Chest X-ray. View position: AP
Patient age: 64
Patient sex: M
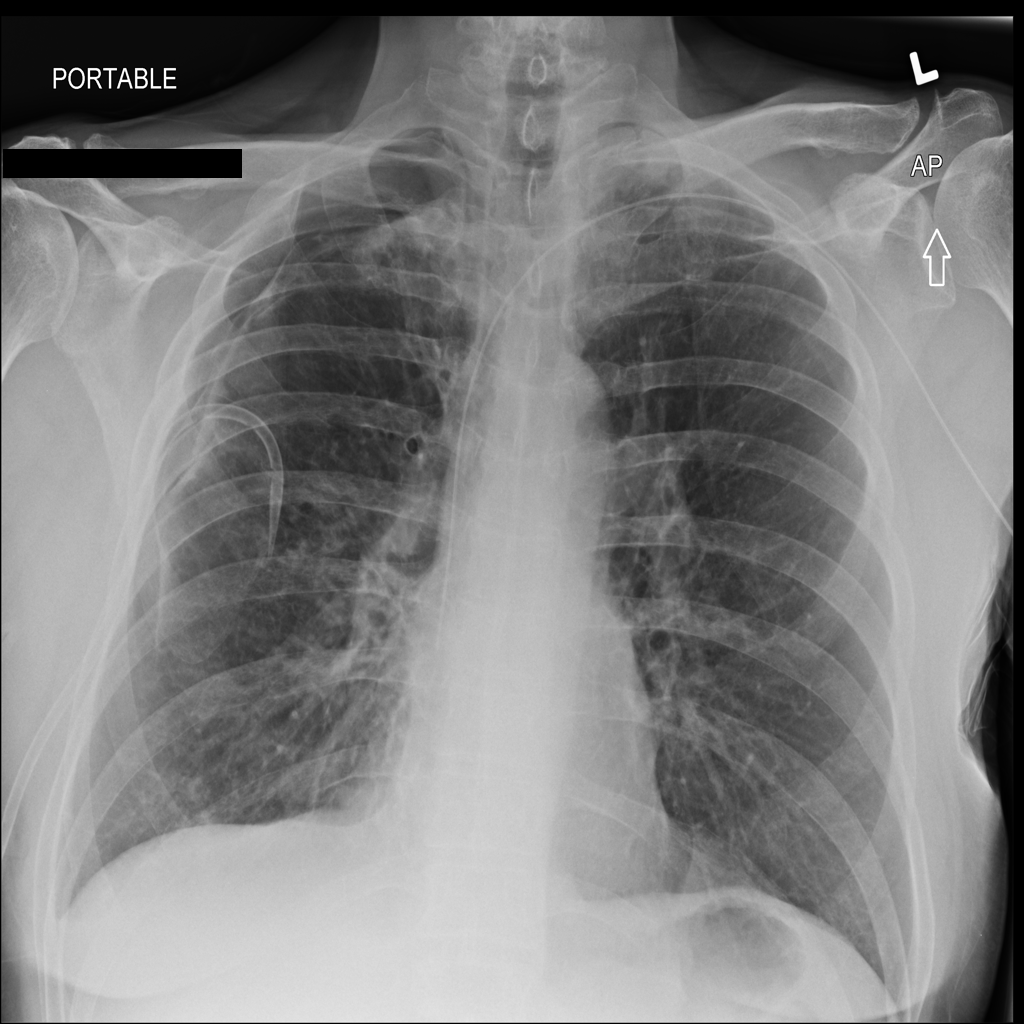
Finding: Pneumothorax